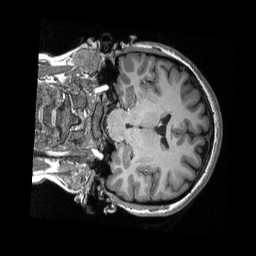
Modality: T1w
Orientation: coronal
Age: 24
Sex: female
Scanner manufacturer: siemens
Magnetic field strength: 3 T
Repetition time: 2.3 s
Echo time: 0.00308 s